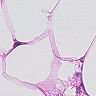
Metastatic tissue present: no